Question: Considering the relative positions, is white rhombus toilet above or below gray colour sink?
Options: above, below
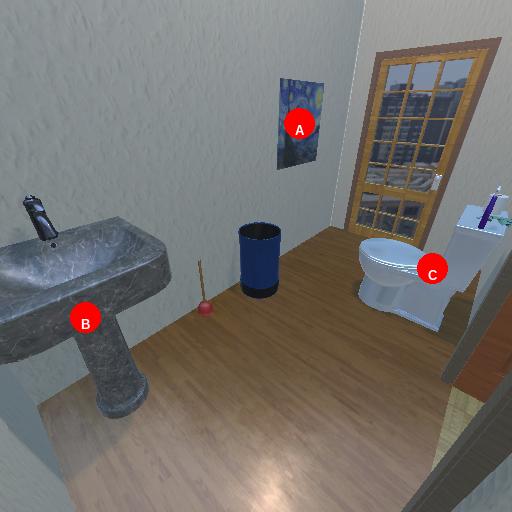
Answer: above